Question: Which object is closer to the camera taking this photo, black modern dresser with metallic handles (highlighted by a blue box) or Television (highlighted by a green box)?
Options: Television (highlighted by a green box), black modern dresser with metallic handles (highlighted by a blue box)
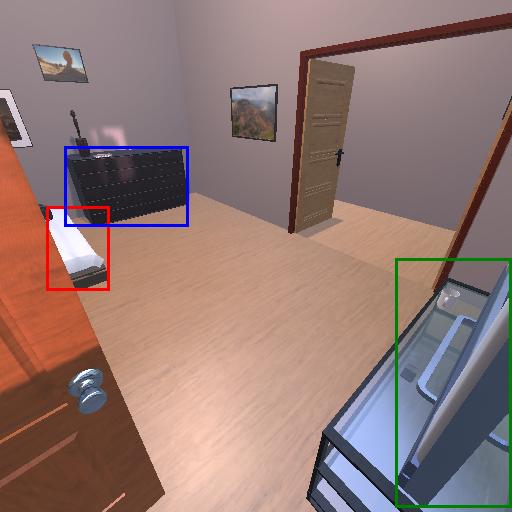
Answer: Television (highlighted by a green box)